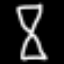
Label: hourglass